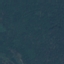
Land use / land cover: Forest